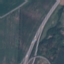
Label: Highway